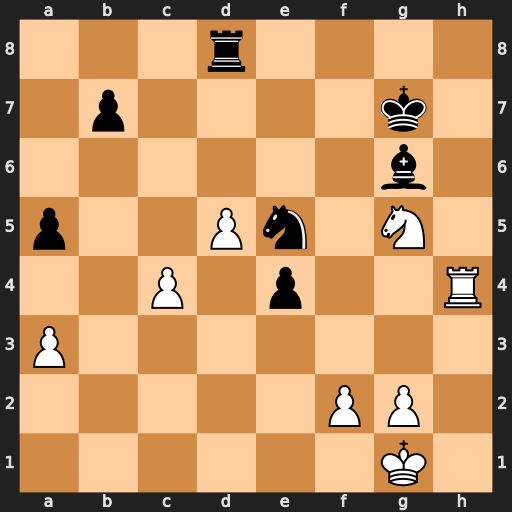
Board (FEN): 3r4/1p4k1/6b1/p2Pn1N1/2P1p2R/P7/5PP1/6K1
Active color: w
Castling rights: -
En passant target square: -
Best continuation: Ne6+ Kf6 Nxd8